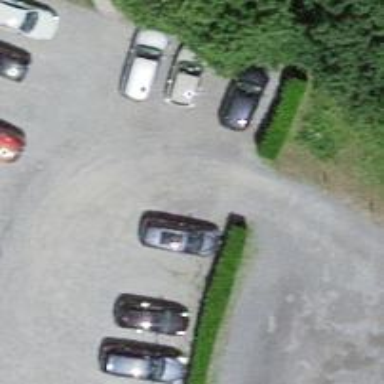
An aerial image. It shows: Parking aisle designated as service road.